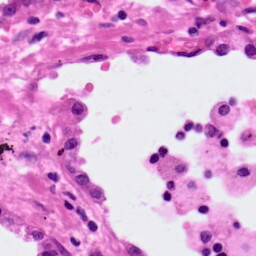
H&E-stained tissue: Lung